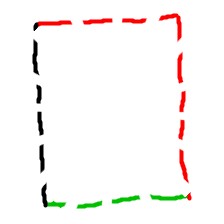
Shape: rectangle